Field crop: maize
Growth stage: 1
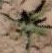
Species: atriplex